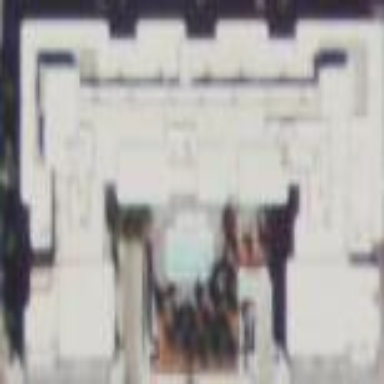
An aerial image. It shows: Hotel building.